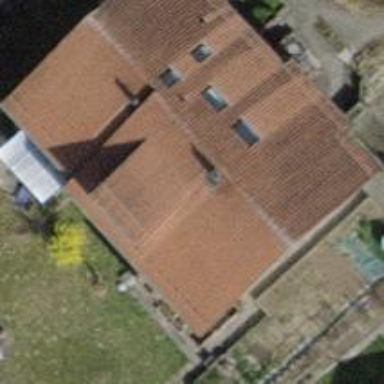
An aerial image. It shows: Semi-detached house.